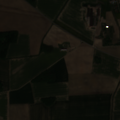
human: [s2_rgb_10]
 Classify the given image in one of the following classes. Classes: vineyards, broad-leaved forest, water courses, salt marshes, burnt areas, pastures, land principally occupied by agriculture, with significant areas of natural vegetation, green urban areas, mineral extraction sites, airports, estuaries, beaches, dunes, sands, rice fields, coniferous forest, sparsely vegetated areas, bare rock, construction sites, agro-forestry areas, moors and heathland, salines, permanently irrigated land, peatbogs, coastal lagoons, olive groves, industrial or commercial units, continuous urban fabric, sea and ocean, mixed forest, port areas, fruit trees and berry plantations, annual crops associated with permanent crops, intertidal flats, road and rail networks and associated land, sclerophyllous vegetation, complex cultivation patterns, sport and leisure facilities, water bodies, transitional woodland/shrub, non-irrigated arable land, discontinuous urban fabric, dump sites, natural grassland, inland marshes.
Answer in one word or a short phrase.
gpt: discontinuous urban fabric, non-irrigated arable land, pastures